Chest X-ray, PA view. Patient: 28 years old, sex M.
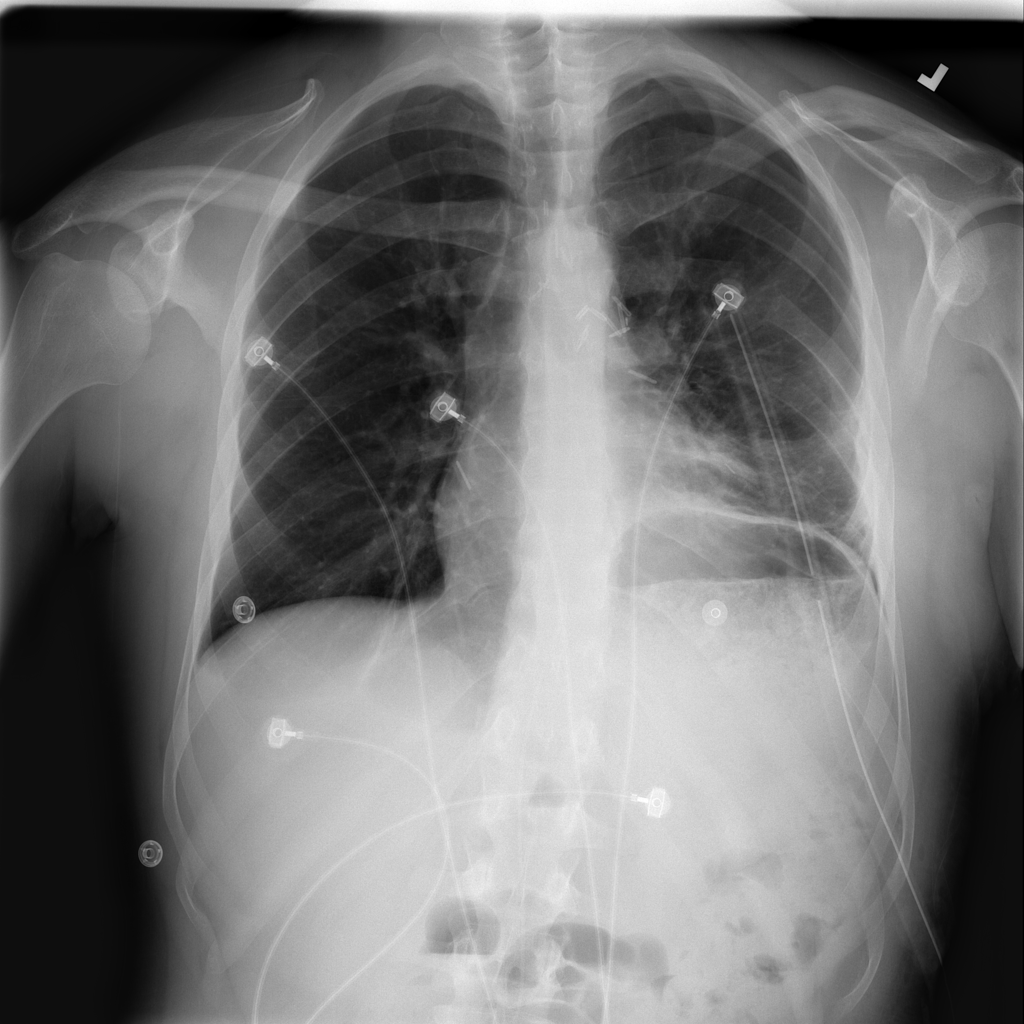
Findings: Atelectasis, Pneumothorax